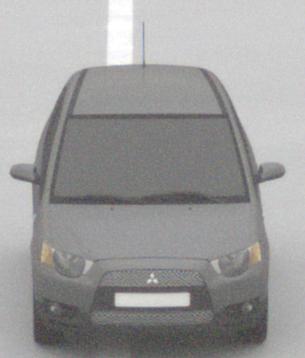
Make: Mitsubishi
Model: Colt 1.1
Detailed model: Colt (VI)
Model produced from: 2008/11
Model produced until: 2010/10
Doors: 3
Color: gray
Road condition: dry road
Daytime: midday
Contrast: low contrast